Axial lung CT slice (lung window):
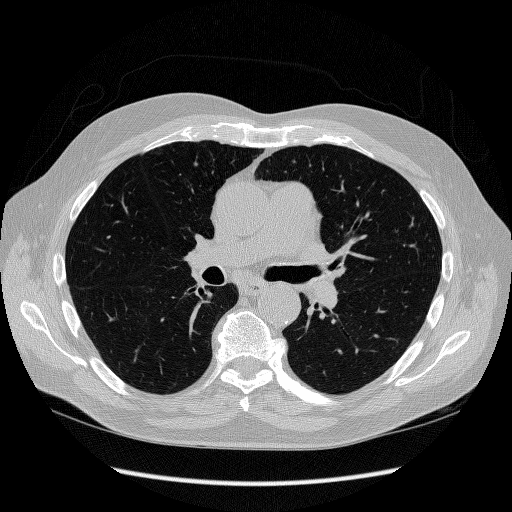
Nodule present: no